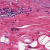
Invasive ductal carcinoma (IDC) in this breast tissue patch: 0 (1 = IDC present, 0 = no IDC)